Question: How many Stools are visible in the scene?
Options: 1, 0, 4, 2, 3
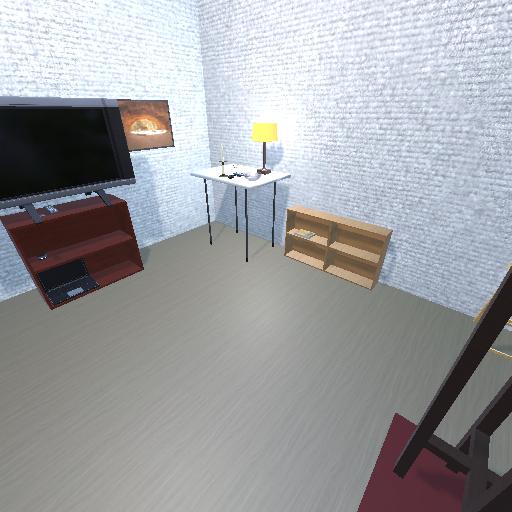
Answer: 1